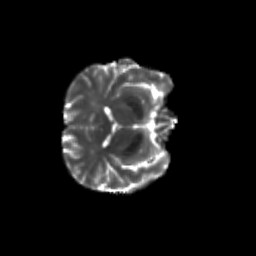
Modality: T2w
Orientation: axial
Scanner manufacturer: siemens
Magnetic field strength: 3 T
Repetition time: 9.2 s
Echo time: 0.084 s